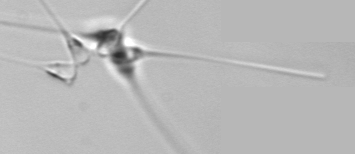
Label: Asterionellopsis_glacialis